【题型】填空题　【知识点】立体几何　【难度】easy
如图，在三棱锥$A-BCD$中，$AB\perp$平面$BCD$，$CD\perp AD$，$AB=BD=\sqrt{2}$，已知动点$E$从$C$点出发，沿四棱锥的外表面经过棱$AD$上一点到点$B$的最短距离为$\sqrt{17}$，则该棱锥的外接球的表面积为\underline{\quad\quad}.\\[6pt]

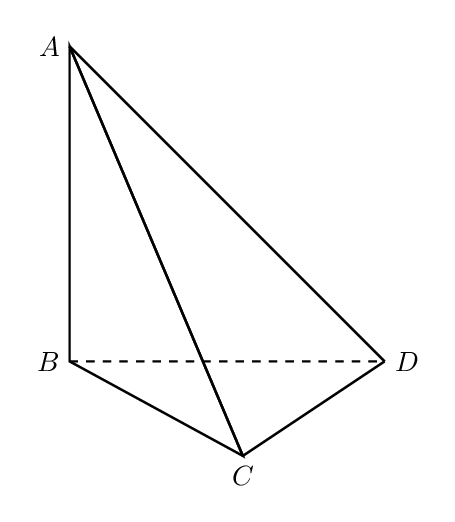
【解答】
\textbf{【答案】}$13\pi$\\[6pt]
\noindent
\textbf{【分析】}先展开平面图，根据最短距离，利用余弦定理求得$CD=3$，然后将该棱锥补成一个长方体求得其外接球的半径，进而代入球的表面积公式求解即可.\\[6pt]
\noindent
\textbf{【详解】}三棱锥$A-BCD$的部分平面展开图如图所示：\\[6pt]

设$CD=x$，由题意得：$C'D=CD=x$，$C'B=\sqrt{17}$，\\
在$\triangle C'BD$中，由余弦定理得：$C'B^2=C'D^2+BD^2-2C'D\cdot BD\cdot\cos135^\circ$，\\
即$\left(\sqrt{17}\right)^2=x^2+\left(\sqrt{2}\right)^2-2x\cdot\sqrt{2}\cdot\left(-\dfrac{\sqrt{2}}{2}\right)$，即$x^2+2x-15=0$，\\
解得$x=3$或$x=-5$（舍去），如图所示：\\[6pt]

该棱锥的外接球即为长方体的外接球，\\
则外接球的半径为：$R=\dfrac{1}{2}\sqrt{\left(\sqrt{2}\right)^2+\left(\sqrt{2}\right)^2+3^2}=\dfrac{\sqrt{13}}{2}$，\\
所以该棱锥的外接球的表面积为$4\pi R^2=13\pi$.\\[6pt]
\noindent
故答案为：$13\pi$
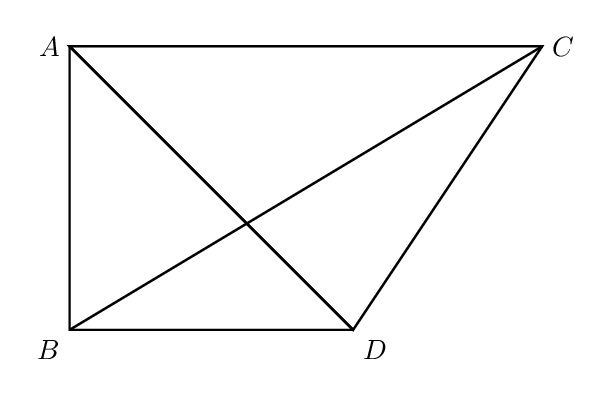
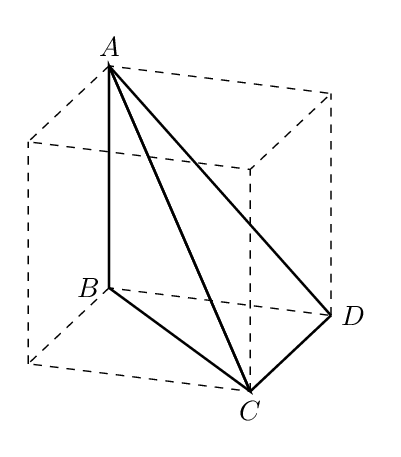